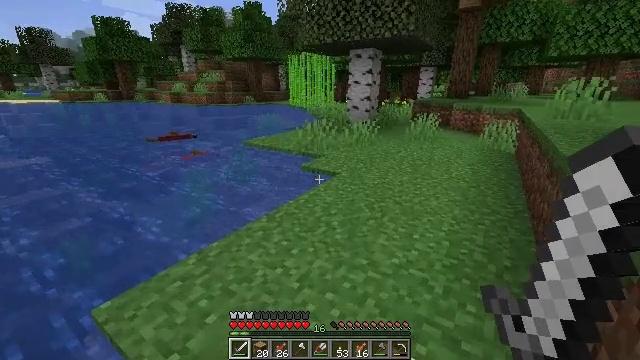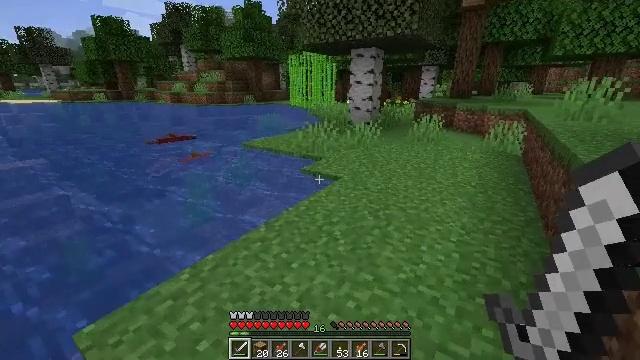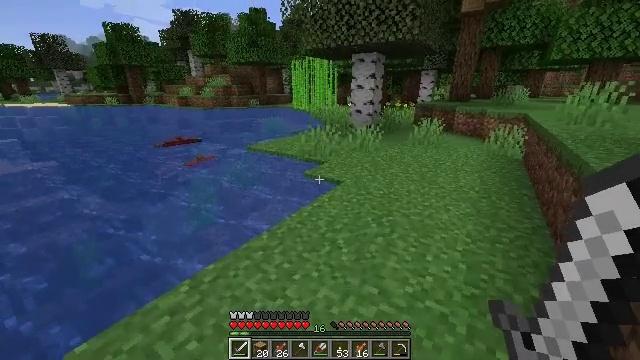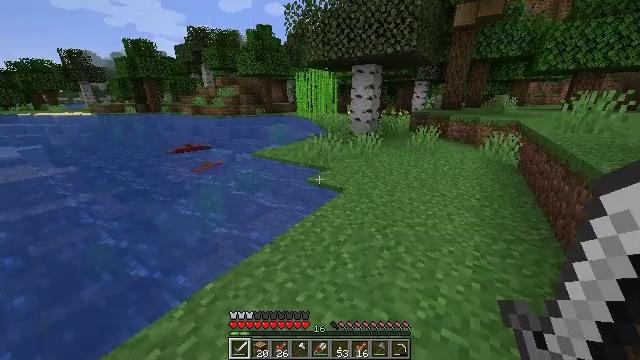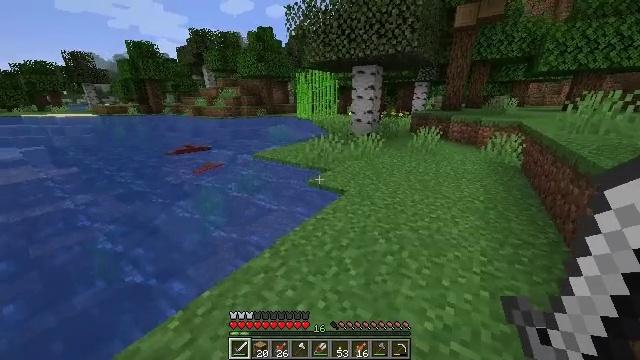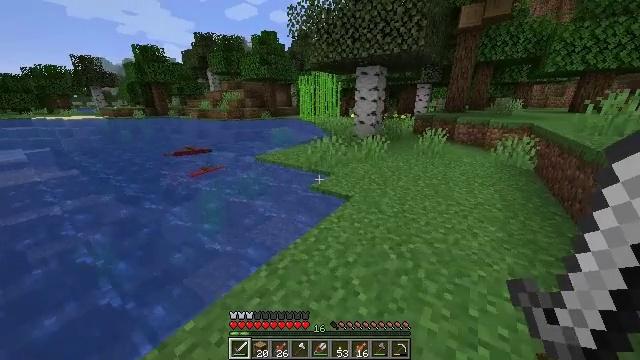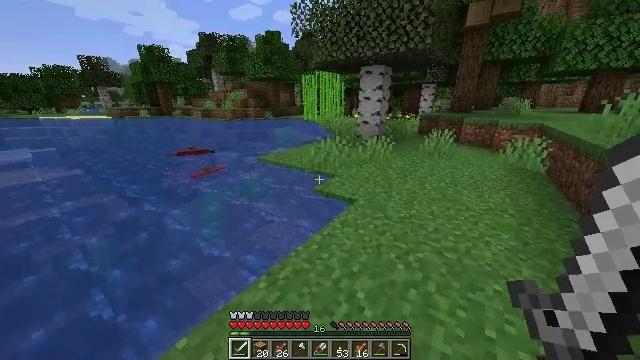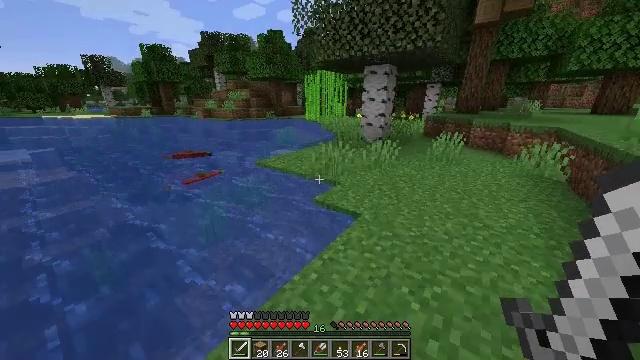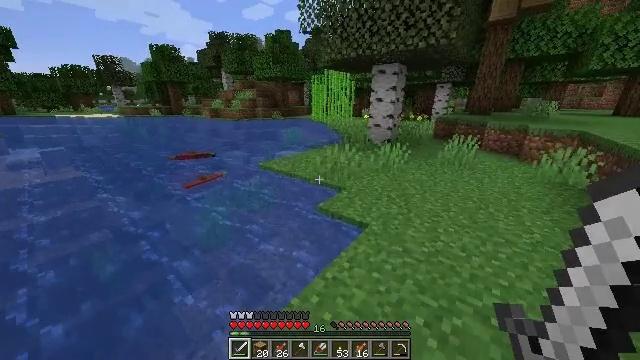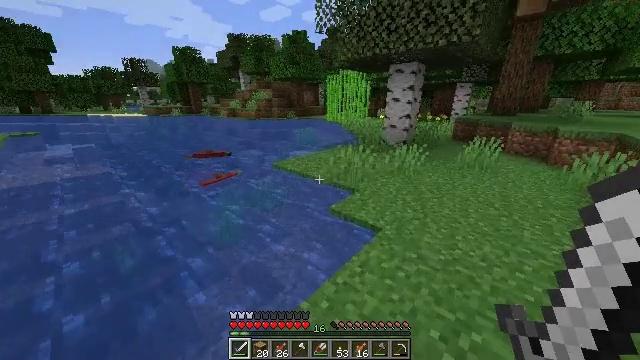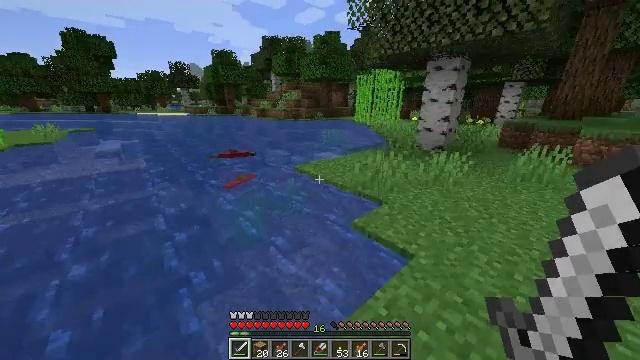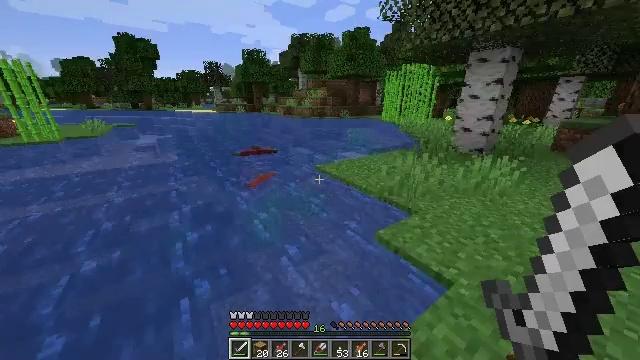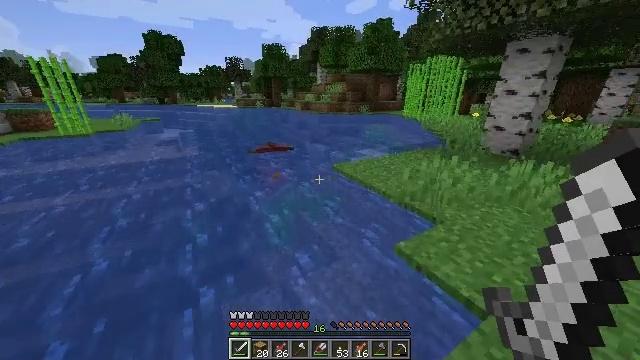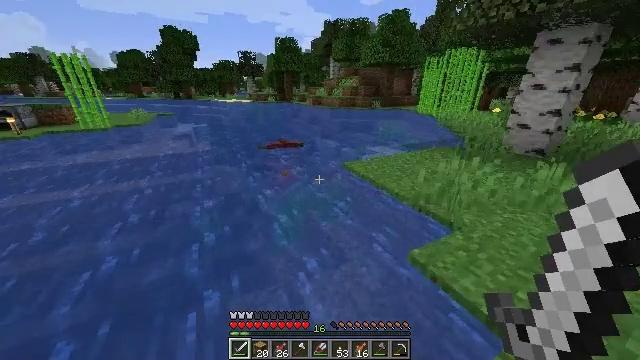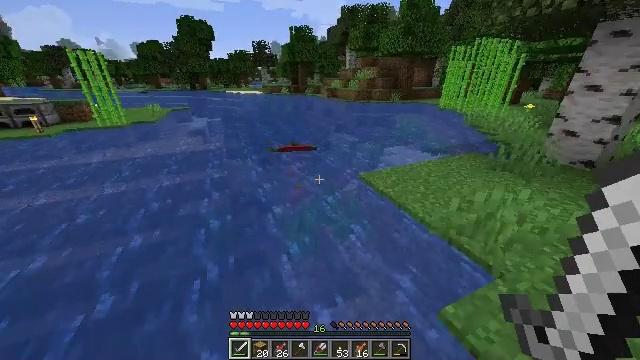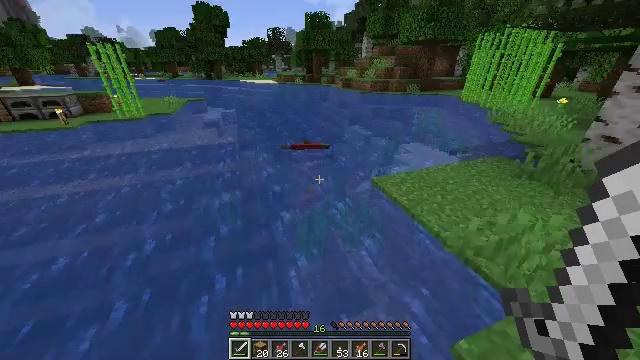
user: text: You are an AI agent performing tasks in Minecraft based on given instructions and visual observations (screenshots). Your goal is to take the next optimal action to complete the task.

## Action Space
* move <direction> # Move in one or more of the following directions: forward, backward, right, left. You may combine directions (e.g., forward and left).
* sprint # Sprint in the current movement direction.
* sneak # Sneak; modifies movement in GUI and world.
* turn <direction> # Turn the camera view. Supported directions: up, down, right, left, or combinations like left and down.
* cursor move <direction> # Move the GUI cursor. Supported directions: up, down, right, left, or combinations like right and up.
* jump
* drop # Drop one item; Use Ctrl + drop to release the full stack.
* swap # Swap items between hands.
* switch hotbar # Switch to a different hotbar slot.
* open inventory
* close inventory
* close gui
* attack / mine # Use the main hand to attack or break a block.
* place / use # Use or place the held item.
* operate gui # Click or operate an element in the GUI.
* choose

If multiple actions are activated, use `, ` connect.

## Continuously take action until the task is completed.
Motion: motion action
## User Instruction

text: Collect tall seagrass by holding left button.
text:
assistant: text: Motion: move forward
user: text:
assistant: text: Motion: move forward
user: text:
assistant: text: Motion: move forward
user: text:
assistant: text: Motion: move forward
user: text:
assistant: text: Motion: move forward
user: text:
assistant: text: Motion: move forward
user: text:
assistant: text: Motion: move forward
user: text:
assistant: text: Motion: move forward, turn left
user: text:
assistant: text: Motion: move forward, turn left
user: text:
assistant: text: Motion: move forward, turn left
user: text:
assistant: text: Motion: move forward, turn left
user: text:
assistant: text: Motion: move forward, turn left and down
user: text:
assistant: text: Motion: move forward, turn left and down
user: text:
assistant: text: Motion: move forward, turn left and down, jump
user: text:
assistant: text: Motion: move forward, turn left and down, jump
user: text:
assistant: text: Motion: move forward, turn left and down, jump
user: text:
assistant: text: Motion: move forward, turn down, jump
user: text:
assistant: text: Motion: move forward, turn down, jump
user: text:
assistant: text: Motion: move forward, turn down
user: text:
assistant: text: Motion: turn down
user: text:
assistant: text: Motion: turn down
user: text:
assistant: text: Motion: turn down
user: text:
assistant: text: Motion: no_op
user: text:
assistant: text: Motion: turn left and down
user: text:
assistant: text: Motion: turn left and down
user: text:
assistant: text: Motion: turn left and down
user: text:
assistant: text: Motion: turn right and down, attack / mine
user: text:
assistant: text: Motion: attack / mine
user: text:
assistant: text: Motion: attack / mine
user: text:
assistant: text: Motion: turn right and up